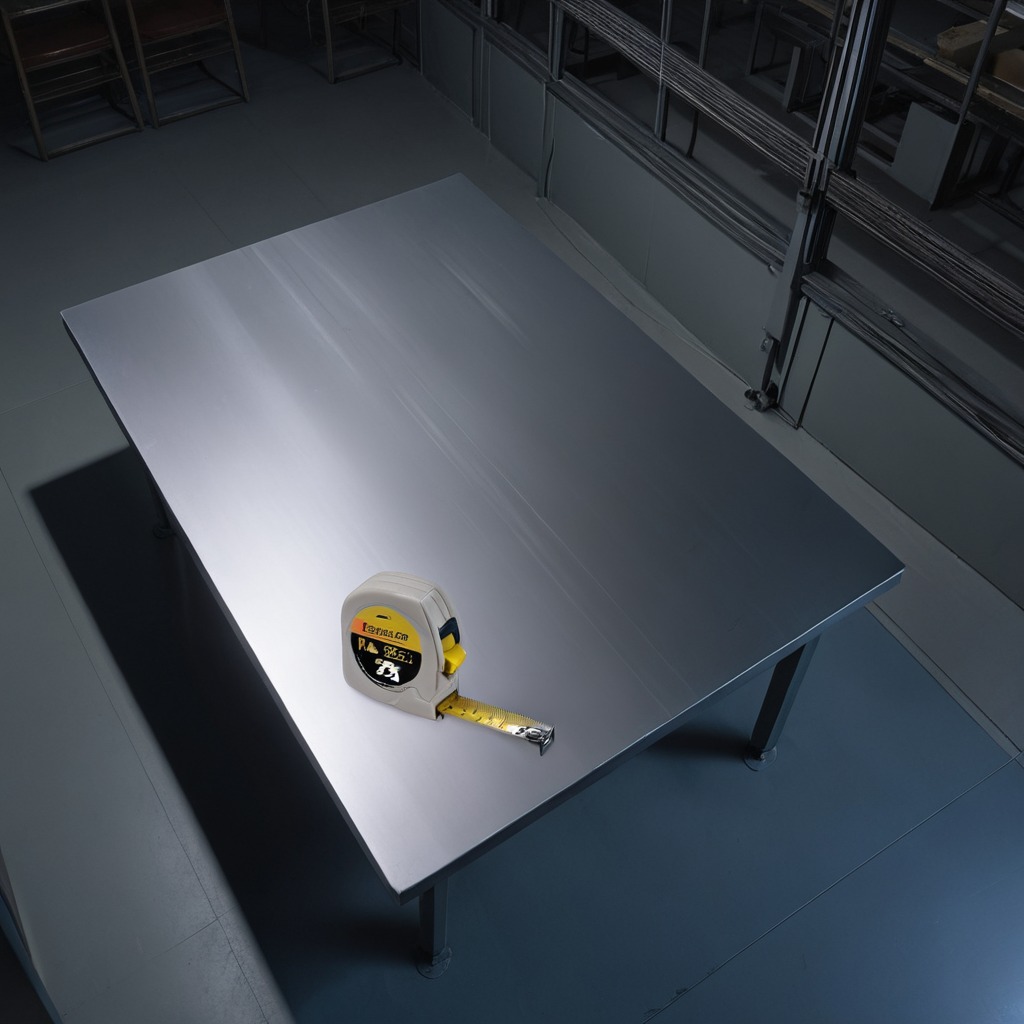
A measuring tape is lying on the clean empty table in a basement in the evening soft directional lighting on the tabletop realistic grain studio-quality clarity centered framing